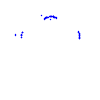
Particle: proton